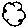
Label: cloud